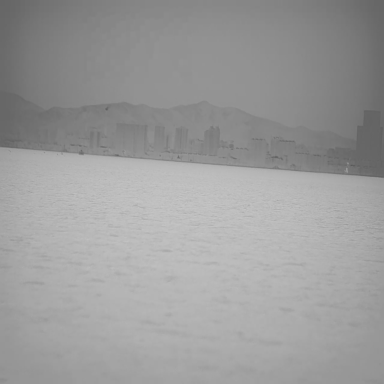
There is a bulk_carrier in the infrared image.